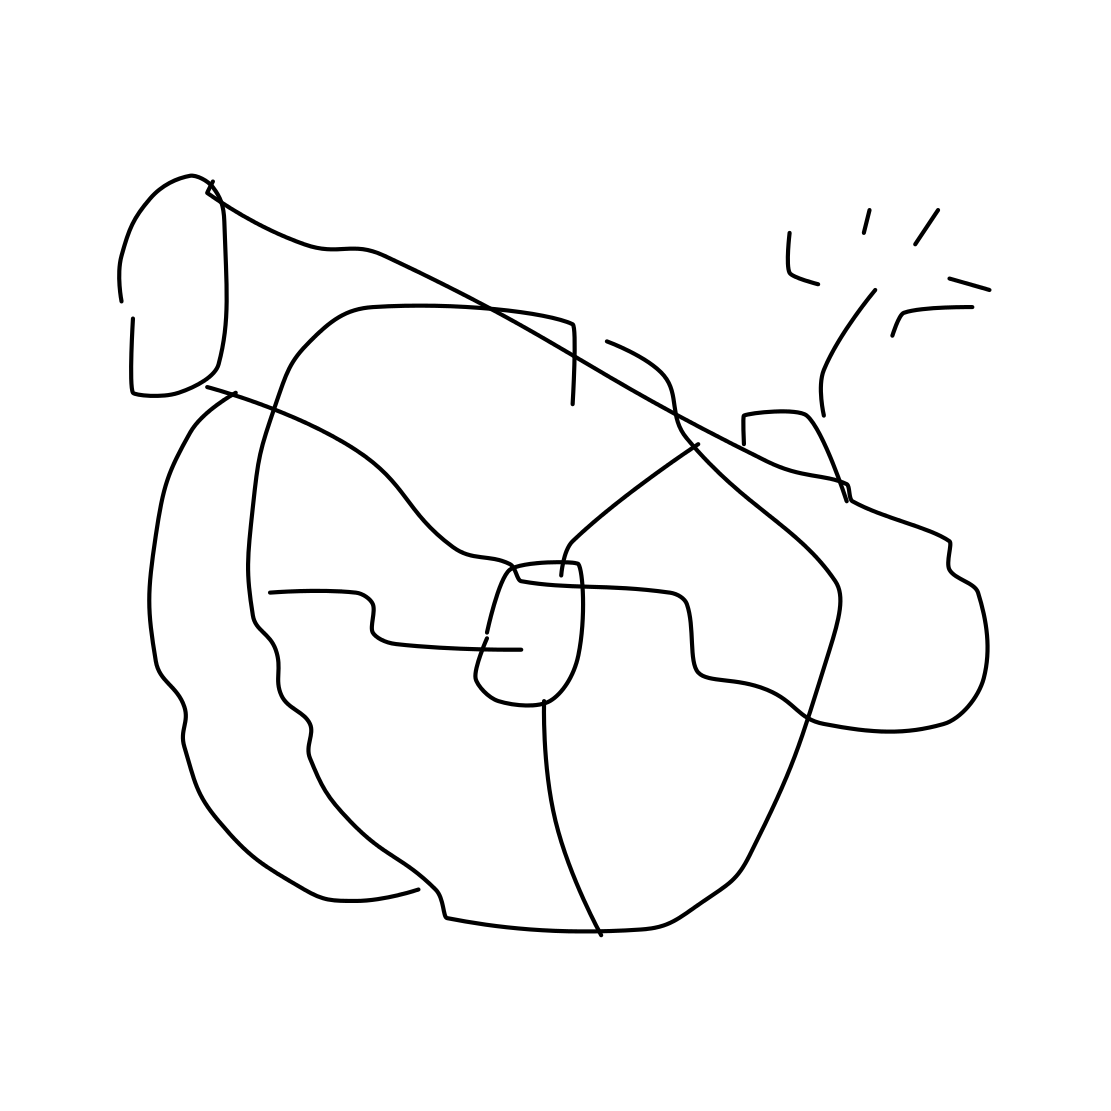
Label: cannon